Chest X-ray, PA view. Patient: 47 years old, sex M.
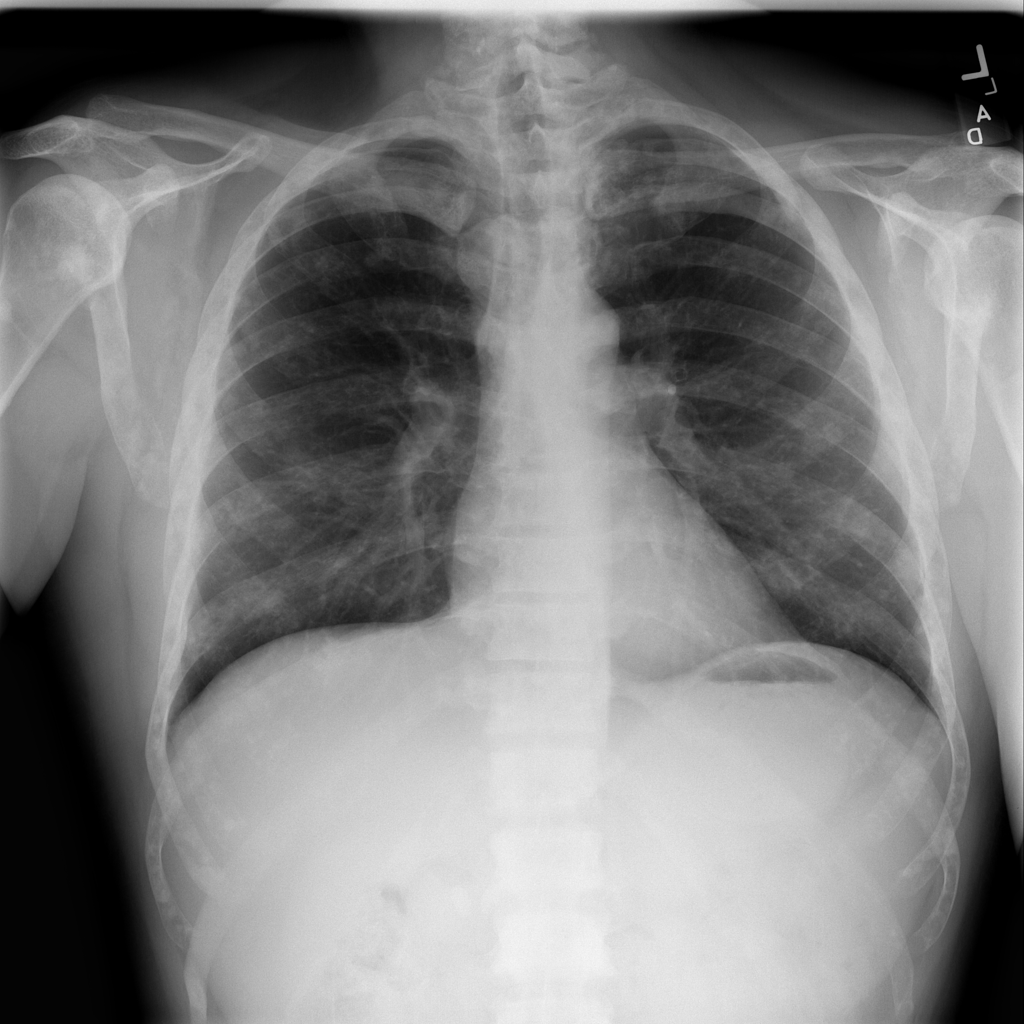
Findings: Infiltration